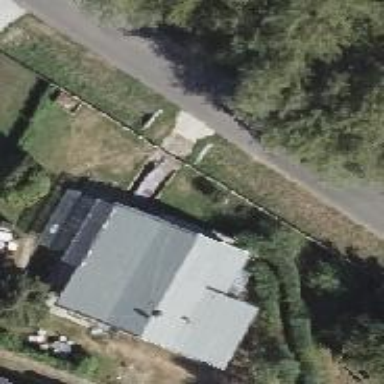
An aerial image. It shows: Detached building with gabled roof.